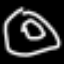
Label: donut